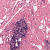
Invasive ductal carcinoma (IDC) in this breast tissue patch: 0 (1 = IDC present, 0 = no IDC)